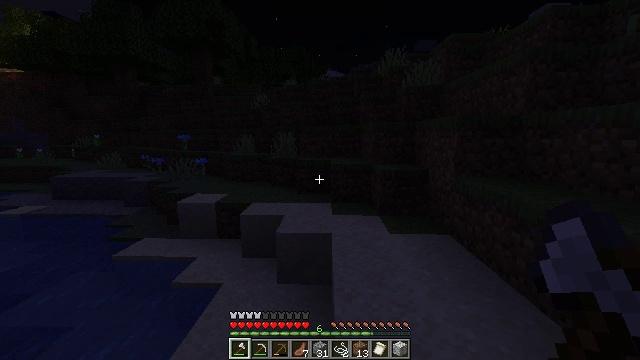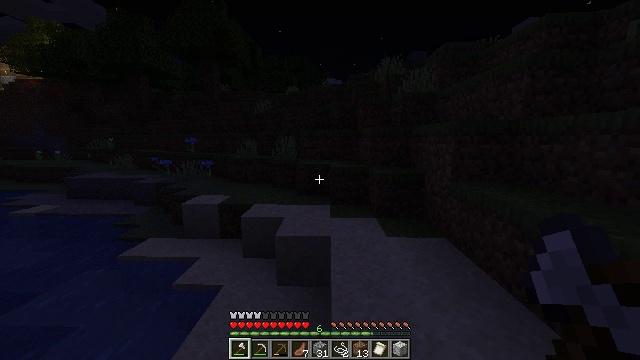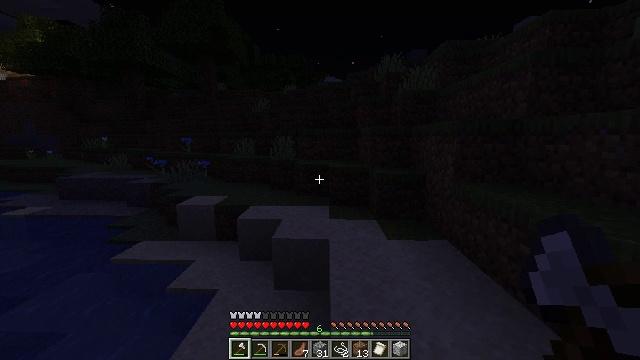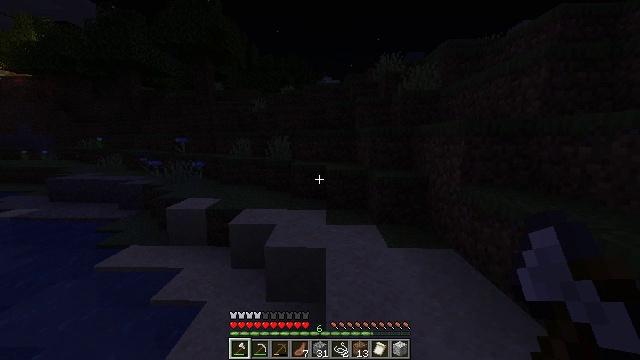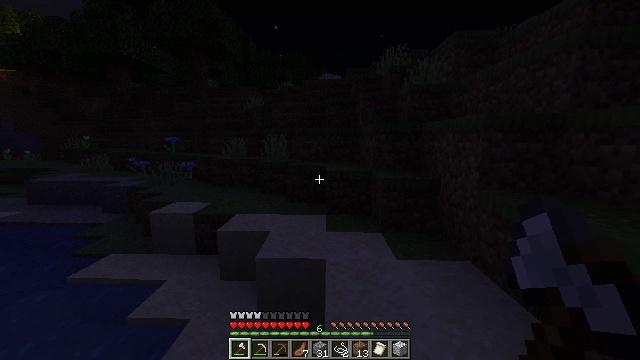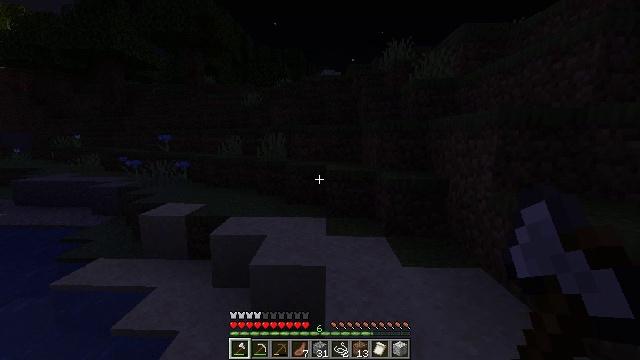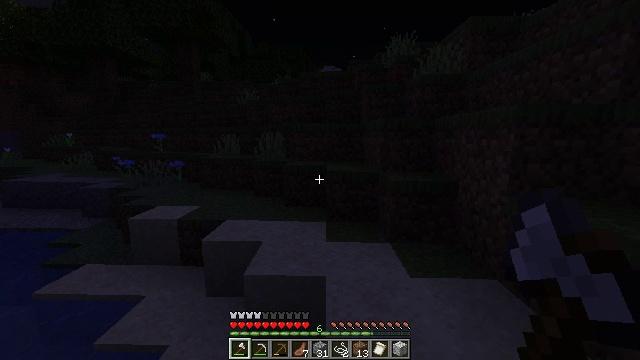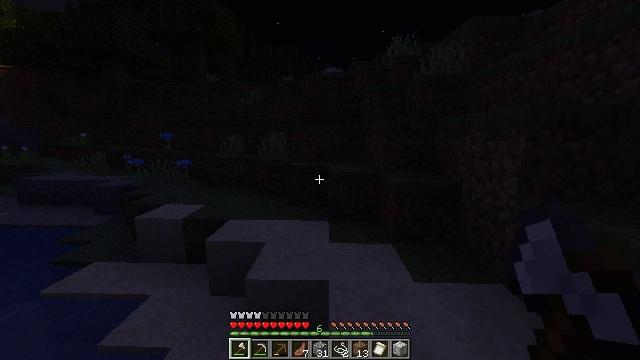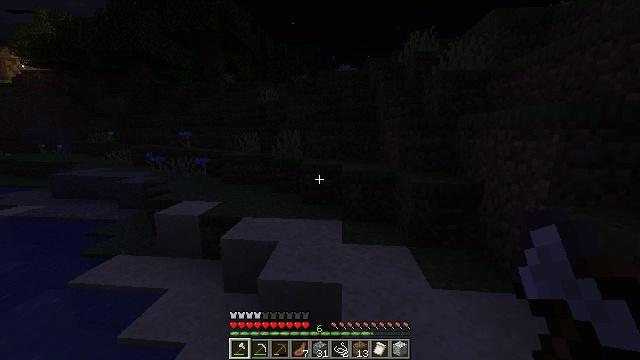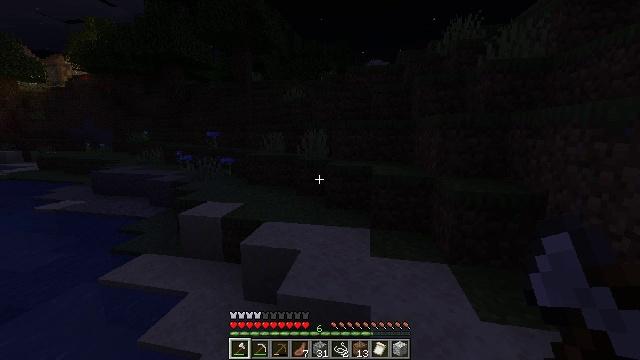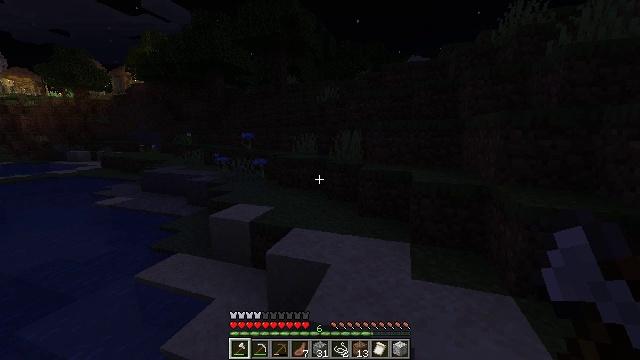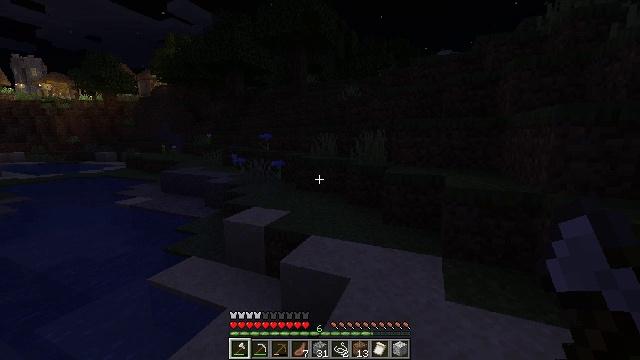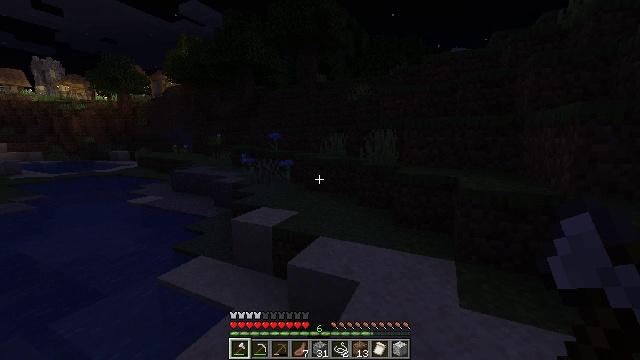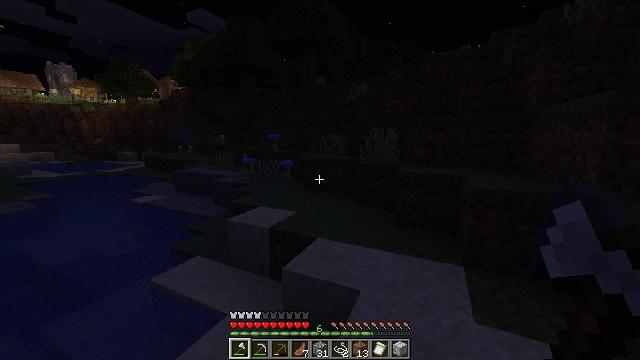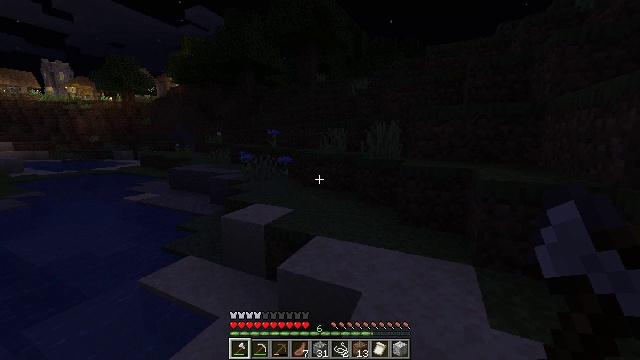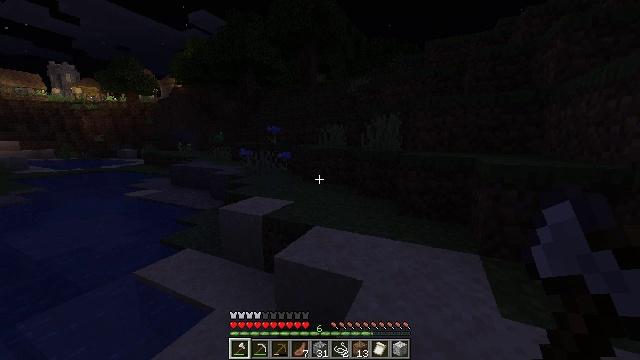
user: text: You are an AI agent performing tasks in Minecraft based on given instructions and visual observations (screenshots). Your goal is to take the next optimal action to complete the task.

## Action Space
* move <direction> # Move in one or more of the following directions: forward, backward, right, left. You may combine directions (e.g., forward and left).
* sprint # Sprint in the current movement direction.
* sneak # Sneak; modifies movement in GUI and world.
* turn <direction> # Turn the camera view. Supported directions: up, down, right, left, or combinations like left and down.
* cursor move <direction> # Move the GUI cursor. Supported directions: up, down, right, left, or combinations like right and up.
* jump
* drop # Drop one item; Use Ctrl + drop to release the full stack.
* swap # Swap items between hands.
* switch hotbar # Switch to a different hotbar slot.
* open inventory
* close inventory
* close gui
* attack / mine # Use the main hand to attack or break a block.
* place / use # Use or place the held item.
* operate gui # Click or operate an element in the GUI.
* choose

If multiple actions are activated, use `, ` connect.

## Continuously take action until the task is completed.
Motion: motion action
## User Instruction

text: Mine the purple wall banner from the wall.
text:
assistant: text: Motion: move forward
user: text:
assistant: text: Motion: move forward
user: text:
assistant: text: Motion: move forward
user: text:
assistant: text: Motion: move forward
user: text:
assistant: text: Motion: move forward
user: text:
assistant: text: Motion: move forward
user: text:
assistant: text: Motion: move forward
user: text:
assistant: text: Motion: move forward, turn left
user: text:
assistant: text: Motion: move forward, turn left
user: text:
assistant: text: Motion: move forward, turn left
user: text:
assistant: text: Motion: move forward, turn left
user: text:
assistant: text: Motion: move forward, turn left
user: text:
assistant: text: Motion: move forward
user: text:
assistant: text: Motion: move forward
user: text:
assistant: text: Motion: move forward, jump
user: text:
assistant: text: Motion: move forward, jump
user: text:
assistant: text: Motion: move forward, jump
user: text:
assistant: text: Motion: move forward
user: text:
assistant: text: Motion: move forward
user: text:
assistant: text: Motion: move forward
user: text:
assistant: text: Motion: move forward
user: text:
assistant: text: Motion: move forward
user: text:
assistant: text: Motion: move forward
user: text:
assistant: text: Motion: move forward
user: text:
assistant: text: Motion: move forward
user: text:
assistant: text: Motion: move forward
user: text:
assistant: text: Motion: move forward
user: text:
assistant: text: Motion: move forward
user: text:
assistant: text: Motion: move forward
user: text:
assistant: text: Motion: move forward, turn right, jump